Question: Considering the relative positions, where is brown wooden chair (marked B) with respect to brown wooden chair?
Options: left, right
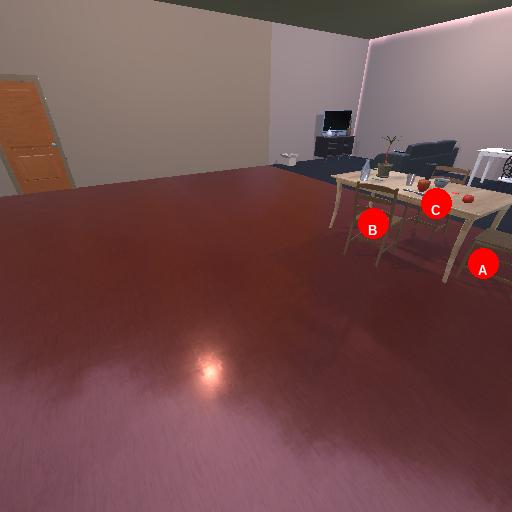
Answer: left